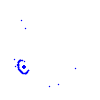
Particle: kaon